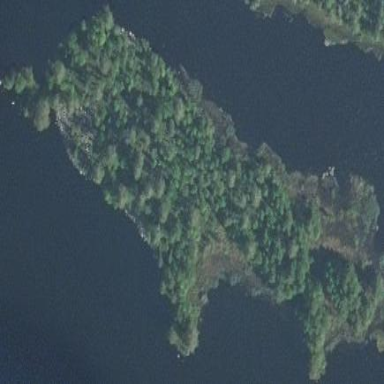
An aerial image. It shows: Islet surrounded by forest.